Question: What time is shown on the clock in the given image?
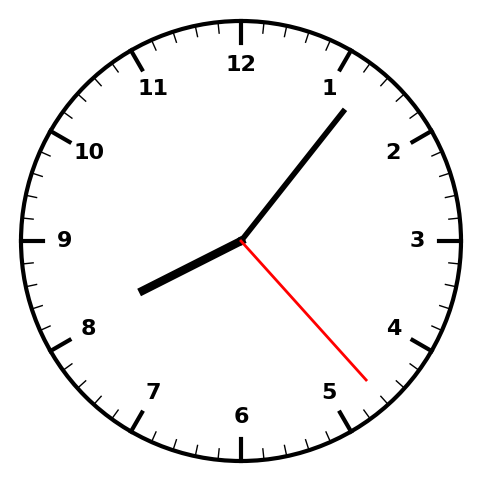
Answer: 08:06:23